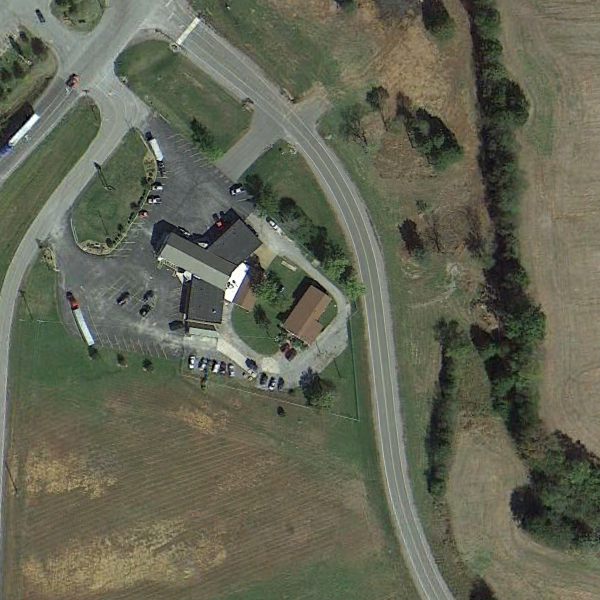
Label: SparseResidential